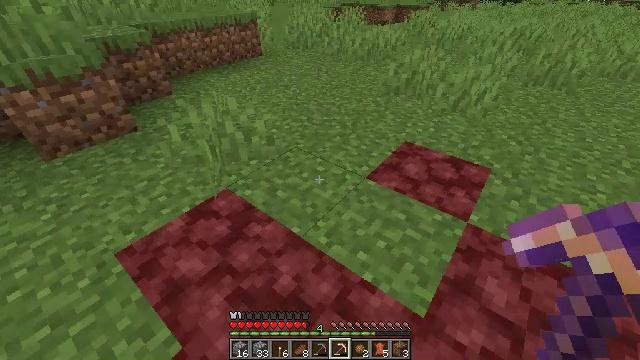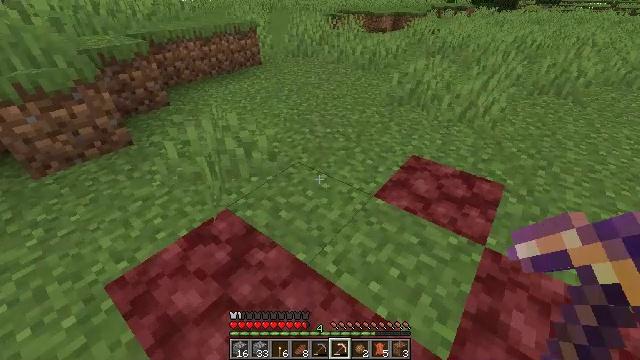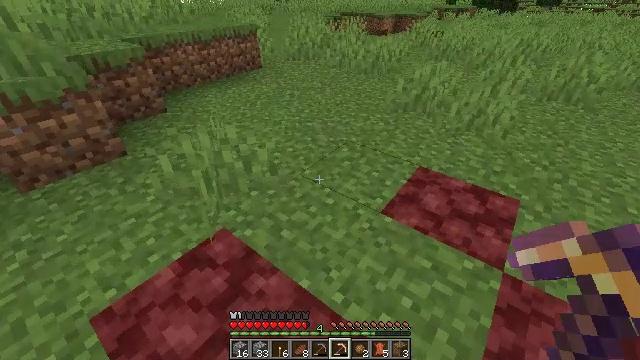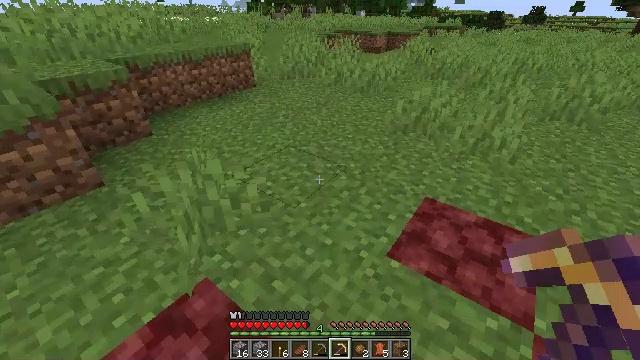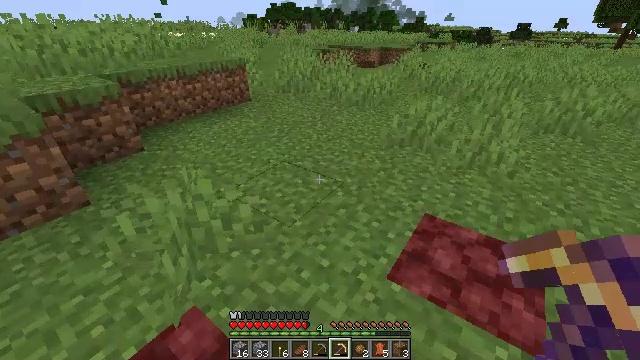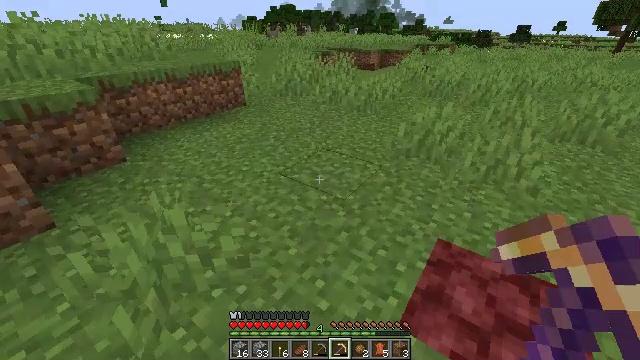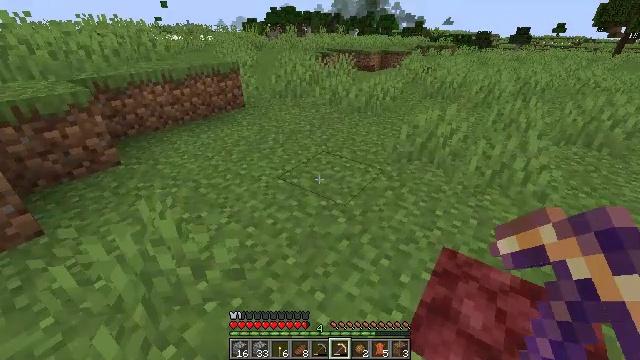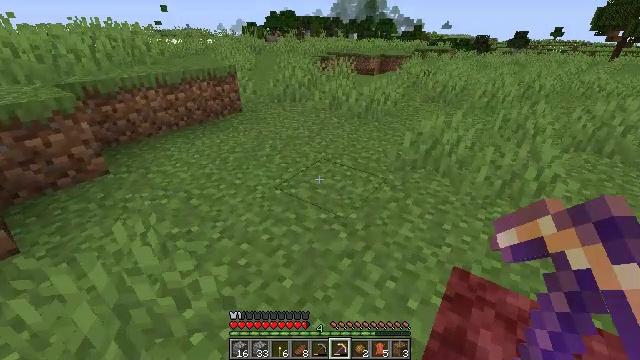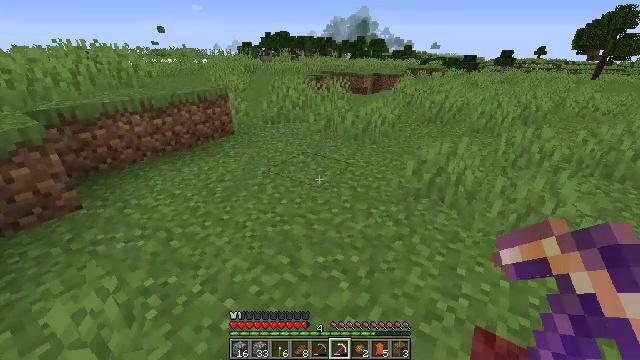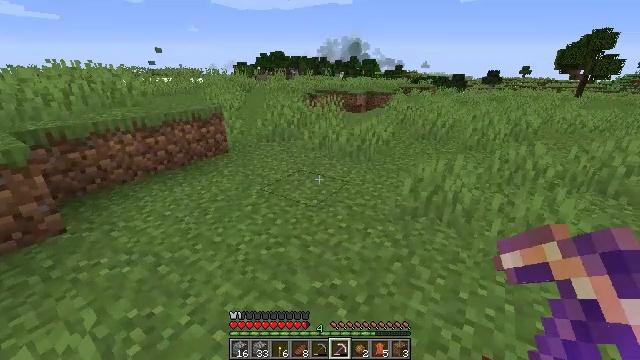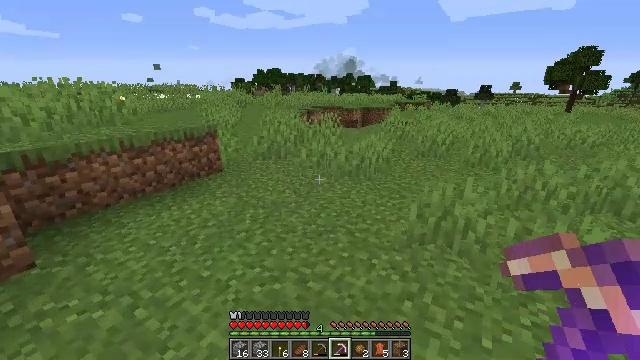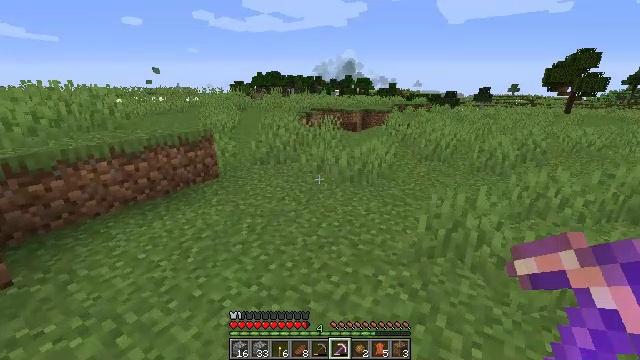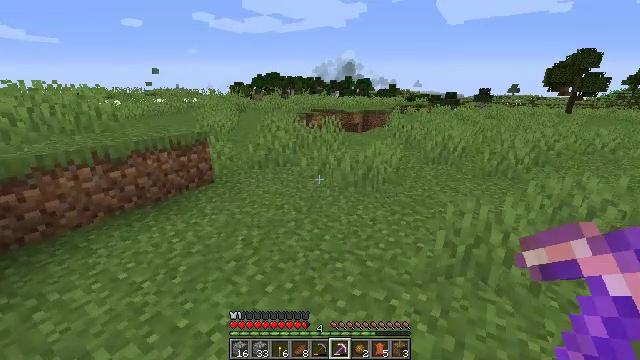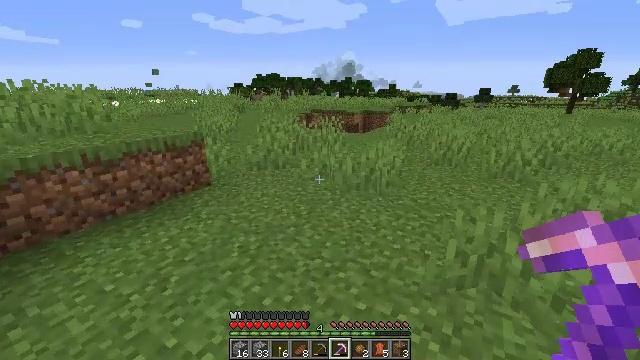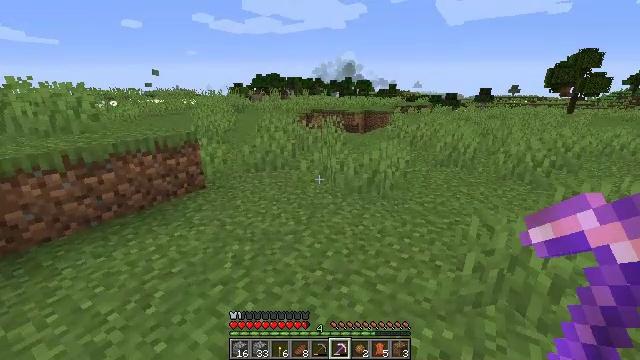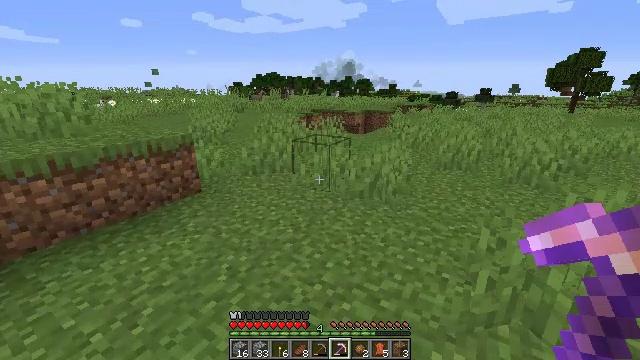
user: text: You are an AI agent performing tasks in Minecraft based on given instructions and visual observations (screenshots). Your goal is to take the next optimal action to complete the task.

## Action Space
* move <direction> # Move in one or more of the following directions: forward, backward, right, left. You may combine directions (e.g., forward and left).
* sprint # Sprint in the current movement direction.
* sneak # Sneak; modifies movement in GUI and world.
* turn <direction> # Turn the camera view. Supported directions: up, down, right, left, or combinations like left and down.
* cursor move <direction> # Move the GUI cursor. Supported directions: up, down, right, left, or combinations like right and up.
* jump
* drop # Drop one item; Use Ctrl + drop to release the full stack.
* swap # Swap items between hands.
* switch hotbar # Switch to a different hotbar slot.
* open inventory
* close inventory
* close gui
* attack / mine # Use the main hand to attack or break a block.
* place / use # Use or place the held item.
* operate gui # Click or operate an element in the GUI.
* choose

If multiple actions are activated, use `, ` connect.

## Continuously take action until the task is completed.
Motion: motion action
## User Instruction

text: Gather grass on the ground.
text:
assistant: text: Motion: move forward, turn up
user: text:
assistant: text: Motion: move forward
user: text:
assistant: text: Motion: move forward, turn right and up
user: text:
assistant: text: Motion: move forward, turn right and up
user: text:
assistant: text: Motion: move forward
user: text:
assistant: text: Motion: move forward
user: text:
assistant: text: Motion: move forward
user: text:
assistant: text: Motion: move forward, turn right and up
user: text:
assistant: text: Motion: move forward, turn right and up
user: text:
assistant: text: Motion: move forward, turn up
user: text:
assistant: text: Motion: move forward
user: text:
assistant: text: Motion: move forward
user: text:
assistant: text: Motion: move forward
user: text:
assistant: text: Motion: move forward
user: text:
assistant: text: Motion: move forward
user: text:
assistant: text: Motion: move forward
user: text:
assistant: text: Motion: move forward
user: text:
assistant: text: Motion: move forward
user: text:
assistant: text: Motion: move forward
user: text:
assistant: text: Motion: move forward
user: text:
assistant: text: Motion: move forward
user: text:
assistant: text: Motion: move forward
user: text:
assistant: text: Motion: move forward
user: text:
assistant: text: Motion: move forward
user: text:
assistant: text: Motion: move forward
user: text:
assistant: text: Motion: move forward
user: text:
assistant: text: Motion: move forward
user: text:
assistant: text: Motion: move forward
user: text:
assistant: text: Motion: move forward
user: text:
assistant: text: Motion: no_op